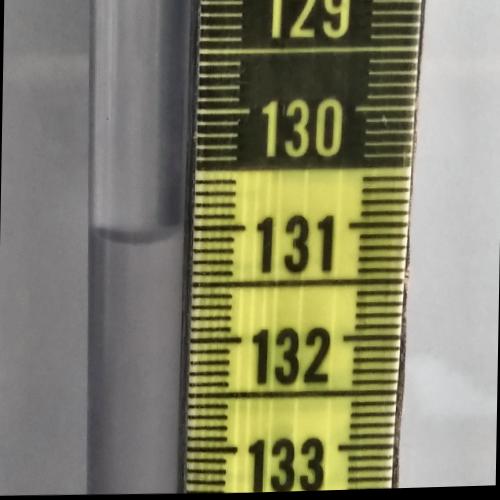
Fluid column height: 131.1 cm